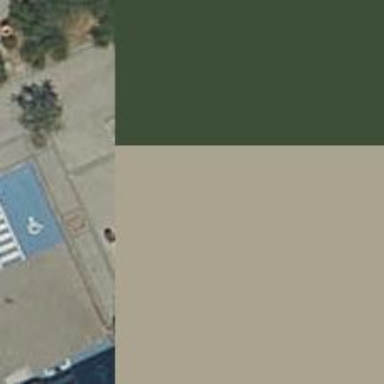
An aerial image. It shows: Bicycle parking area with stands available.